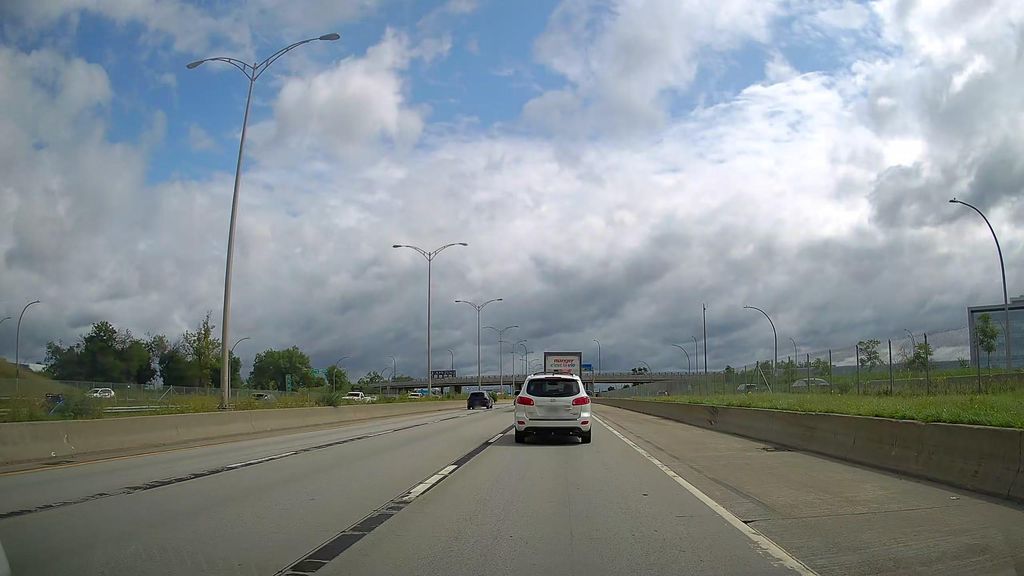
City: montreal